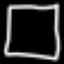
Label: square